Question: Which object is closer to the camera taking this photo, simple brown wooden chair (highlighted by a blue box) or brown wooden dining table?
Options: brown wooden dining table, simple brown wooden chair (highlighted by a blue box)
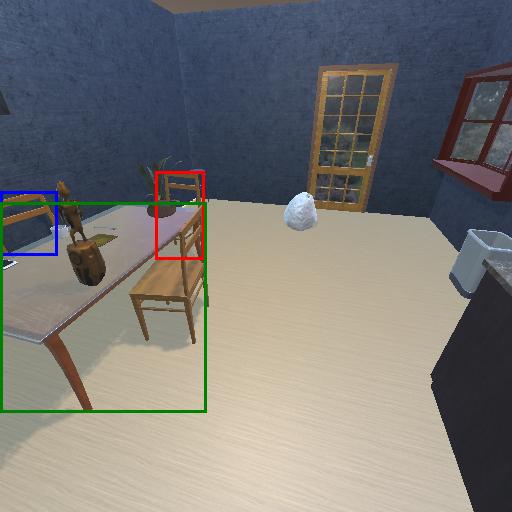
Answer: brown wooden dining table